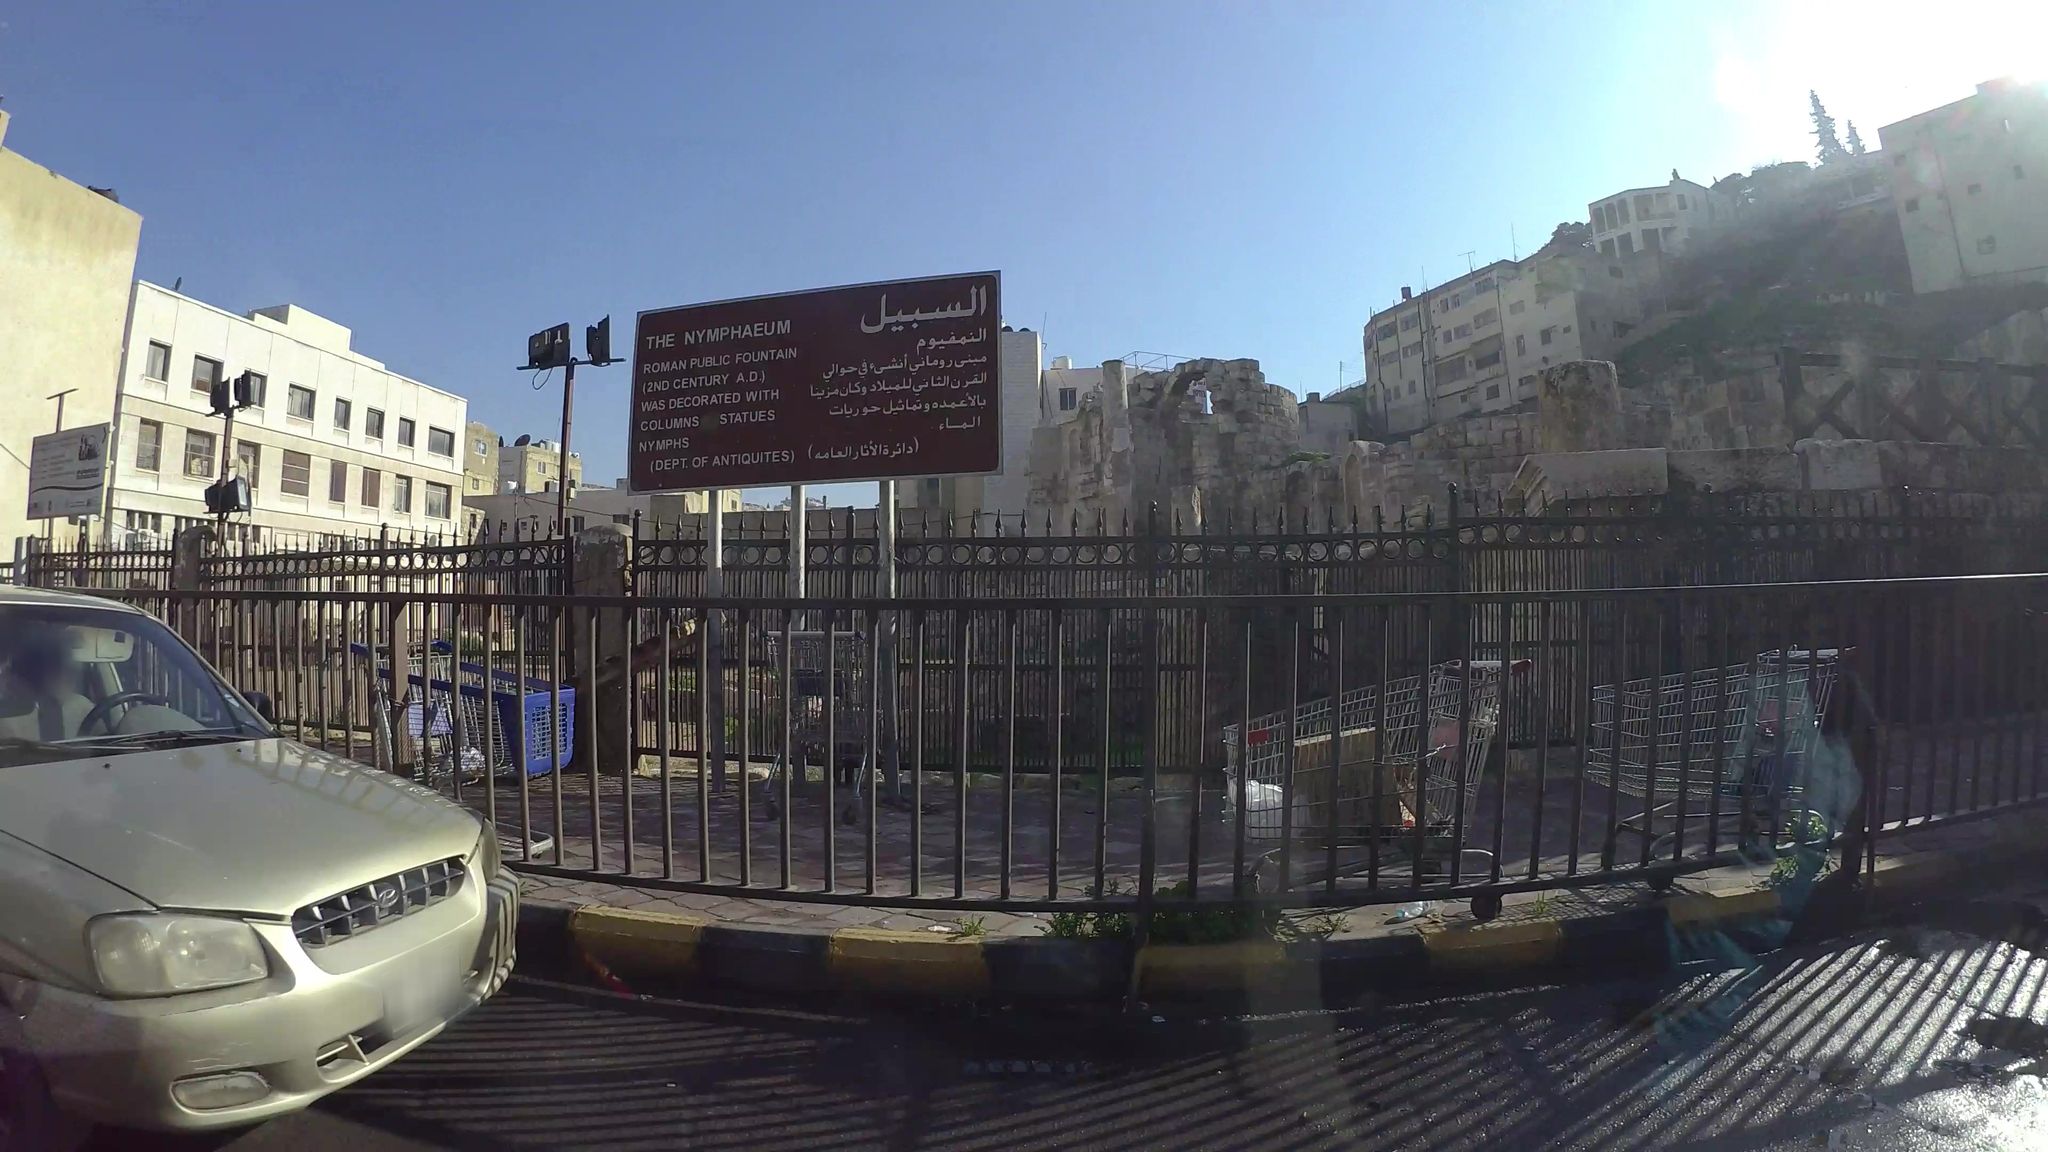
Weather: clear
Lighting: day
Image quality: good
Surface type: walking surface
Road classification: primary_link, secondary
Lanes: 2
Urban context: urban centre
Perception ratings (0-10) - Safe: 6.27, Lively: 5.43, Beautiful: 3.28, Boring: 5.07, Depressing: 8.56, Wealthy: 8.62